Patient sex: F
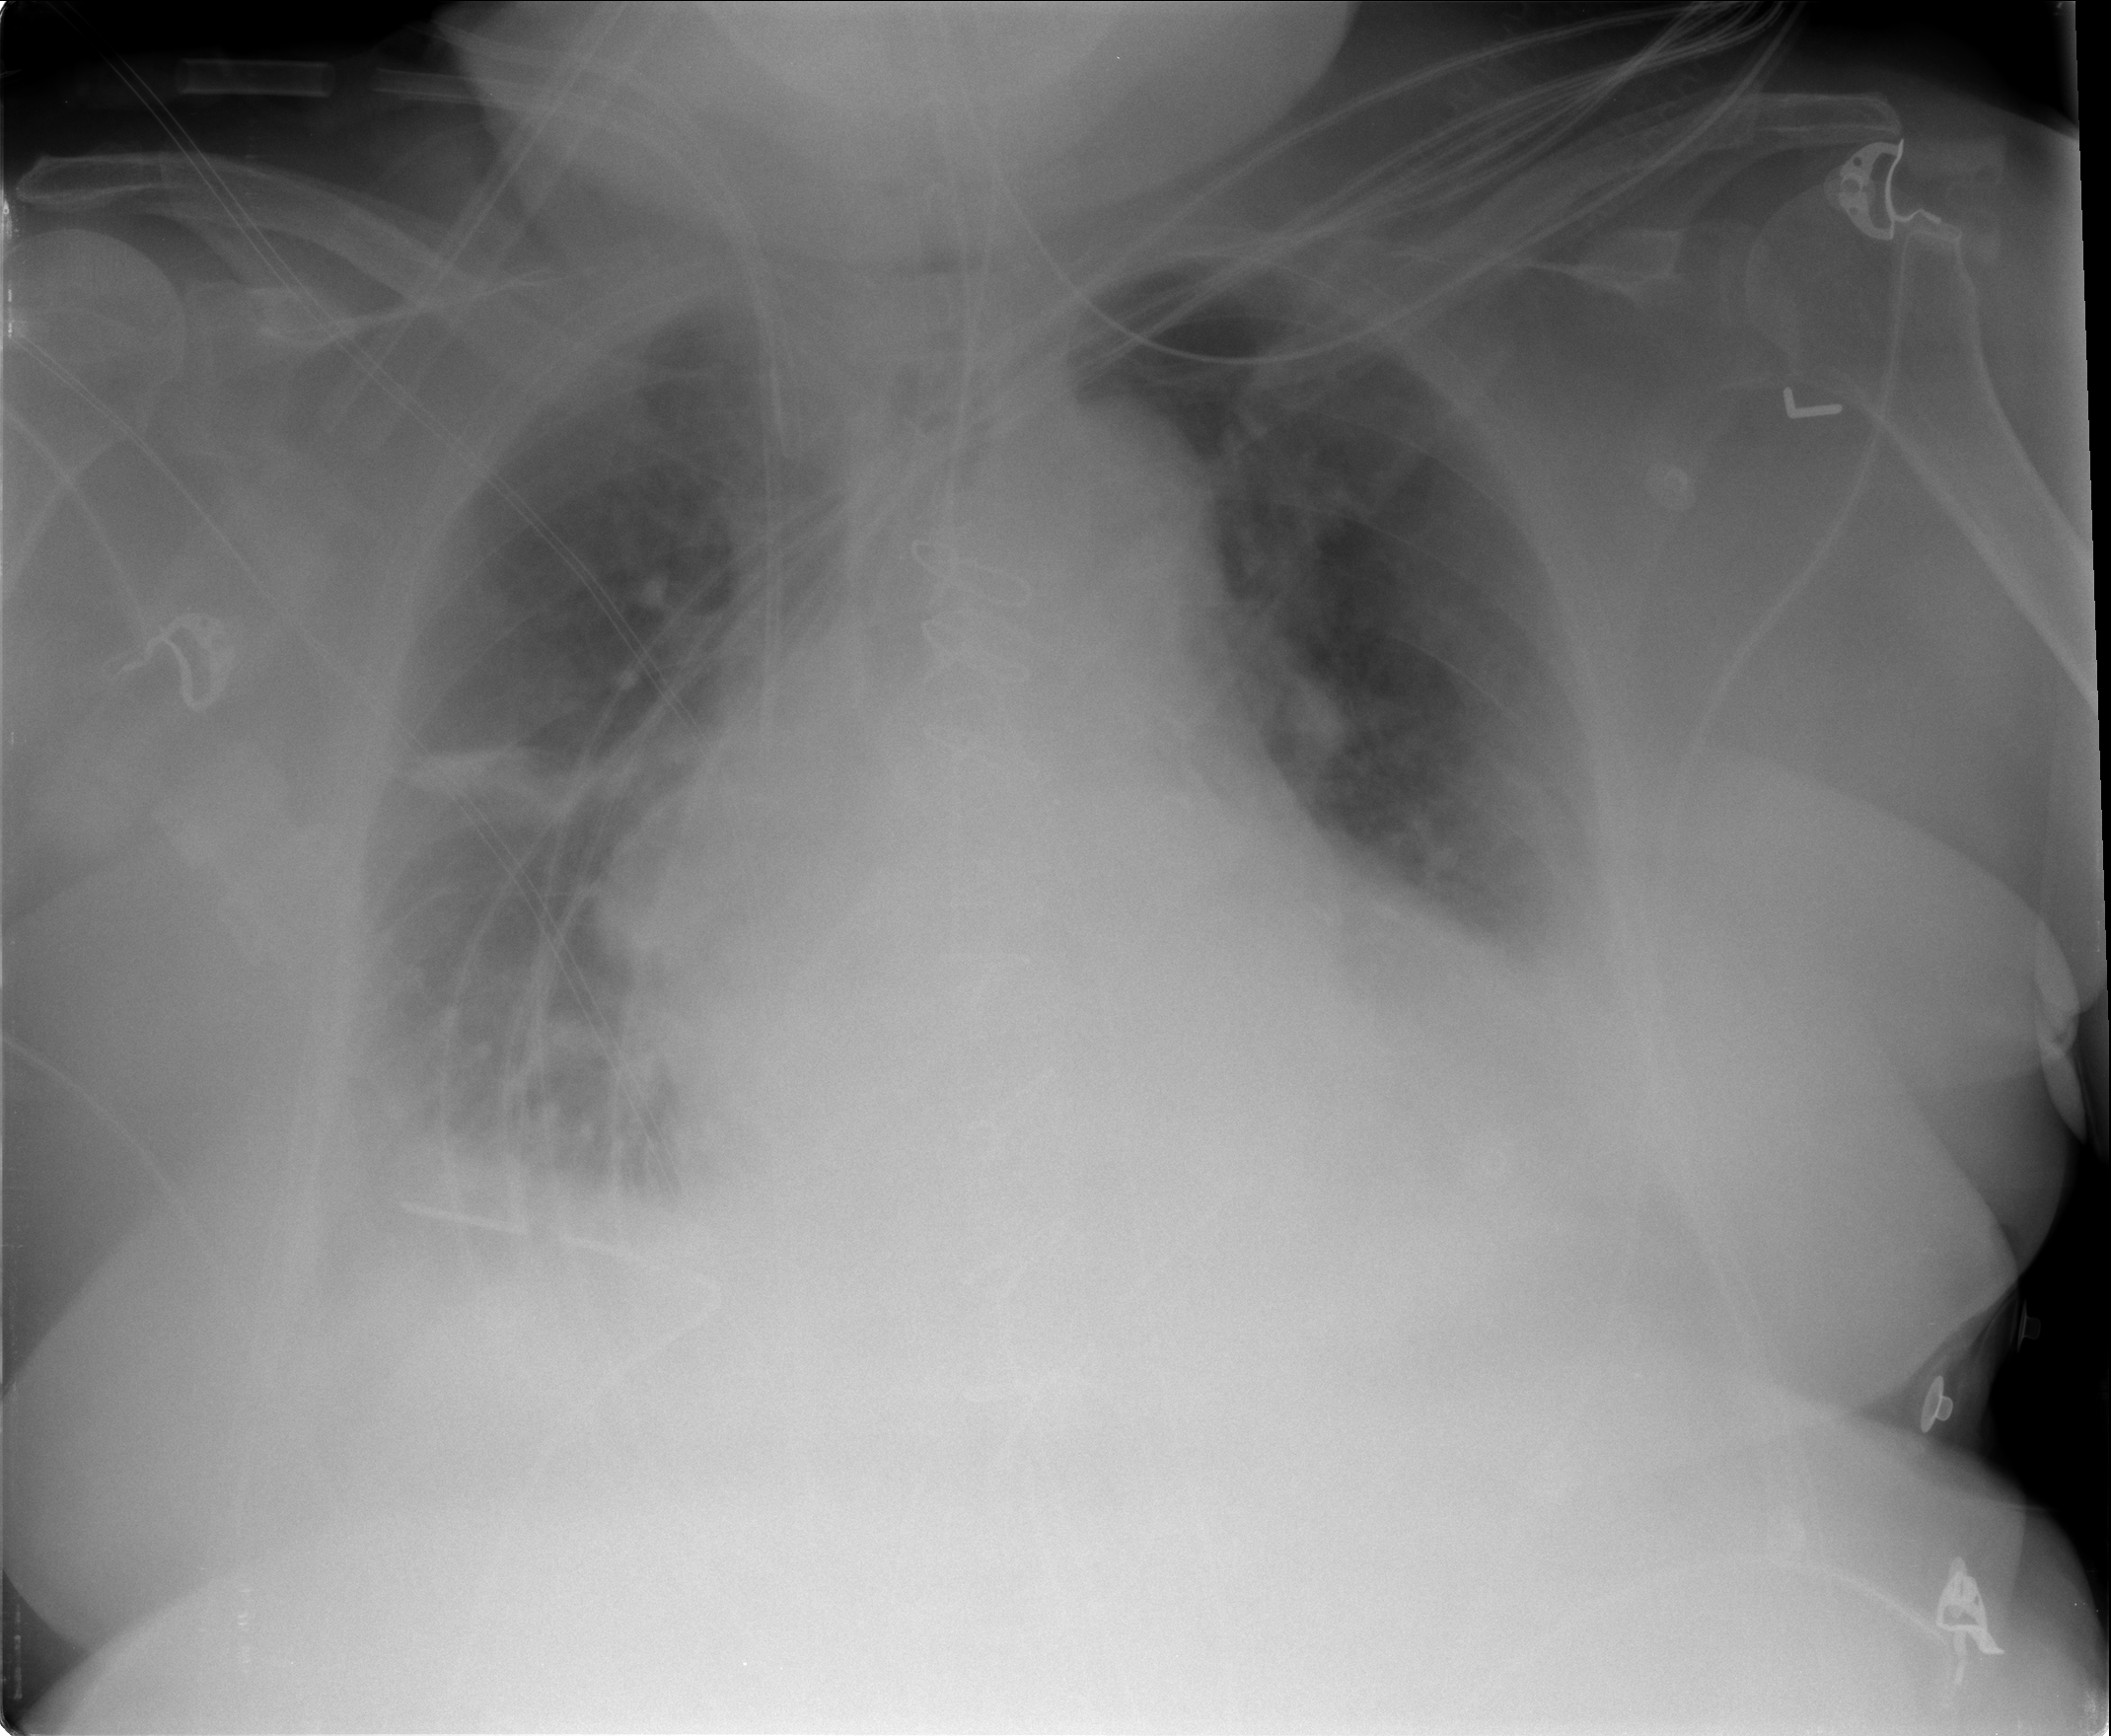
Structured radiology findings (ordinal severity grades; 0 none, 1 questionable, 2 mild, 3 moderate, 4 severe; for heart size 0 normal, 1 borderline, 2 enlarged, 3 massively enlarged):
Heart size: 3
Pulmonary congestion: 1
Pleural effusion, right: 2
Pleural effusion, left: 2
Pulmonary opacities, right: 0
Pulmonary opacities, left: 0
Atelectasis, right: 2
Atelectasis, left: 2